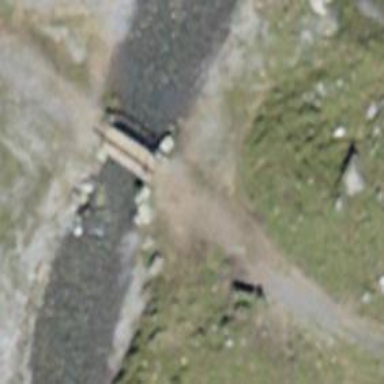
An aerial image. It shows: Path on bridge.